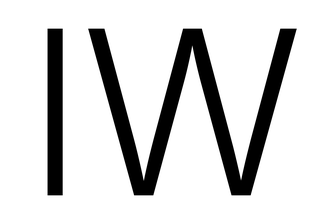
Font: Inter_Light